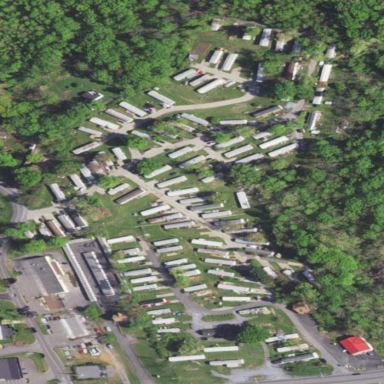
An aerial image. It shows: Residential area known as trailer park.